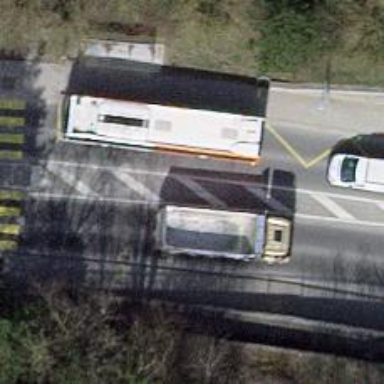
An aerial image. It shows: Public transport stop position.